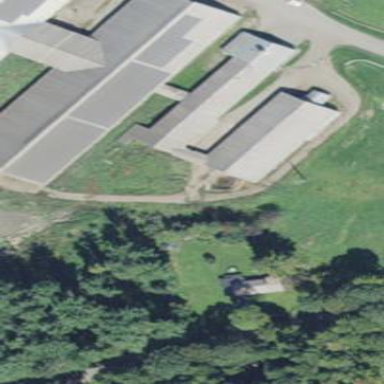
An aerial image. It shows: Farm auxiliary building.